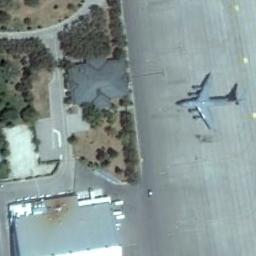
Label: airplane